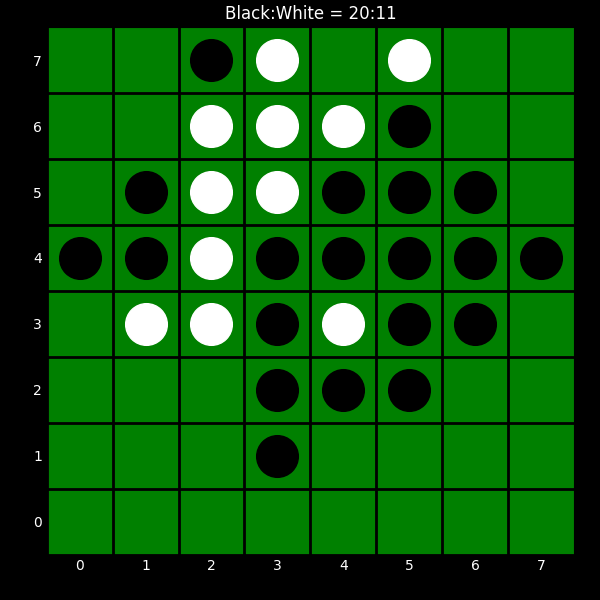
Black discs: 20
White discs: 11